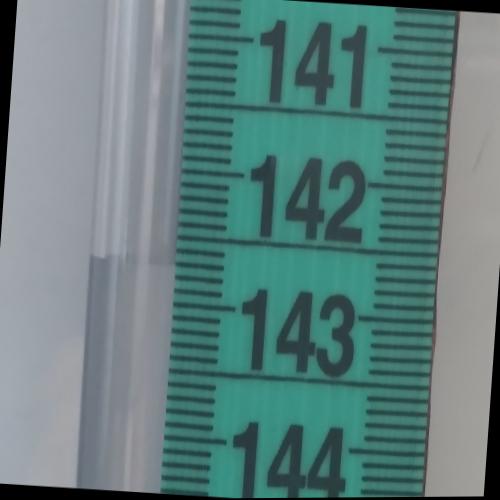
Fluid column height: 142.7 cm